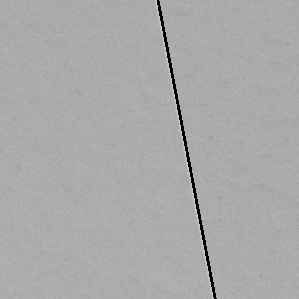
Label: frost